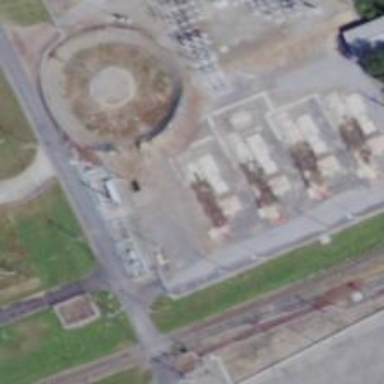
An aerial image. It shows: Gas turbine generator.